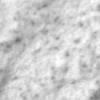
Label: no_change